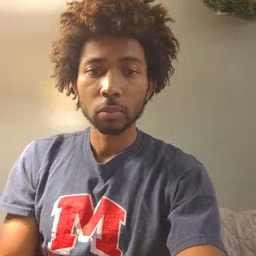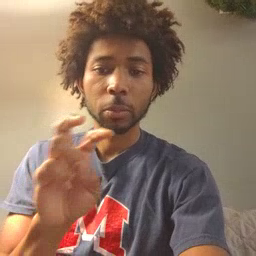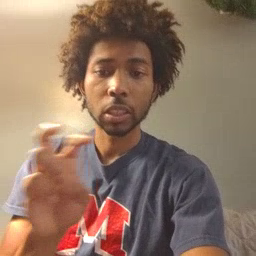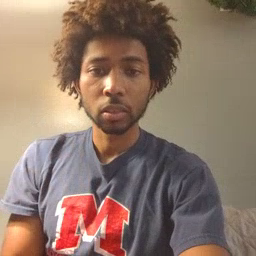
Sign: pizza